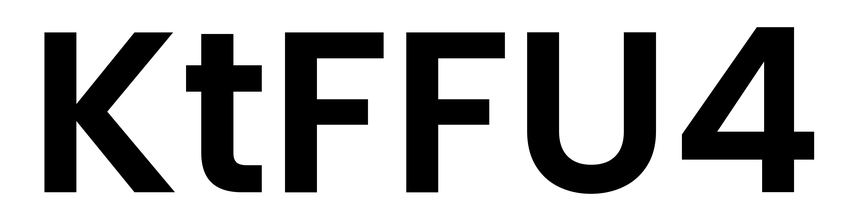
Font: Poppins-SemiBold